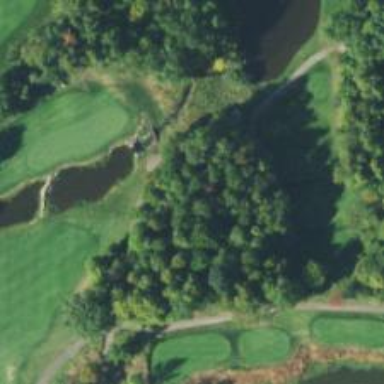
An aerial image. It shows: Pathway for golfing.